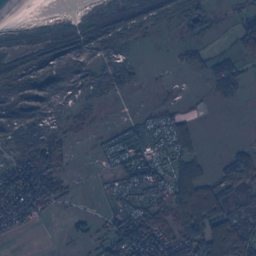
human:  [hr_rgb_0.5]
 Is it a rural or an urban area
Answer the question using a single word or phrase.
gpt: urban

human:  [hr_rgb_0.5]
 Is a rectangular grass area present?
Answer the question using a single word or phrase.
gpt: yes

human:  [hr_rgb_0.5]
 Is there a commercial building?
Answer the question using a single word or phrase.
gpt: yes

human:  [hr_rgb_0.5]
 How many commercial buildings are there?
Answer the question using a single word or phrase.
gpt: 4

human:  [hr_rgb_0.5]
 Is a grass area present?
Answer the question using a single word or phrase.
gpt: yes

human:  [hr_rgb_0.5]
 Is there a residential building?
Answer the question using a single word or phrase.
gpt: yes

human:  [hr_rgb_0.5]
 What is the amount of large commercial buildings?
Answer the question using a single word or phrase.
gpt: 0

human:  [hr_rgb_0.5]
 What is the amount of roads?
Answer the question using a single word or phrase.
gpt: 136

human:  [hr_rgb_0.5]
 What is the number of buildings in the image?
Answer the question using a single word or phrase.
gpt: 1118

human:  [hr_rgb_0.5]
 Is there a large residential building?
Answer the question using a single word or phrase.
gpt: no

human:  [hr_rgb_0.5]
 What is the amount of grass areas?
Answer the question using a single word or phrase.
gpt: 133

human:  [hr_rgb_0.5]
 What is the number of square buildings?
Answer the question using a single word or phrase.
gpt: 0

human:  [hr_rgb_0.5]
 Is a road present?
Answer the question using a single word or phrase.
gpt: yes

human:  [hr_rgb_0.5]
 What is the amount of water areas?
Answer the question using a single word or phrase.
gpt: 57

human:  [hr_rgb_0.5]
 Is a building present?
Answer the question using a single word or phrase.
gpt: yes

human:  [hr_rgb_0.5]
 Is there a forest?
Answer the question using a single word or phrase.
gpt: yes

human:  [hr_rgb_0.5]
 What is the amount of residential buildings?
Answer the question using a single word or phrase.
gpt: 1109

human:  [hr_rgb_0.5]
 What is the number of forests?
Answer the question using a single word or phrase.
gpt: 209

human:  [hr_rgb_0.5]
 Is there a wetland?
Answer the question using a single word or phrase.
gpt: yes

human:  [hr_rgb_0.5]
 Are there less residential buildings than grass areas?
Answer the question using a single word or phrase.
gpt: no

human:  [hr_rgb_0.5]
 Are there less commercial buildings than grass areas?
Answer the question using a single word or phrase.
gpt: yes

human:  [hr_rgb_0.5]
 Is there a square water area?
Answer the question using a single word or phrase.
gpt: yes

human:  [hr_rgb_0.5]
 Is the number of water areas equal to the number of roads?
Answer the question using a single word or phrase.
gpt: no

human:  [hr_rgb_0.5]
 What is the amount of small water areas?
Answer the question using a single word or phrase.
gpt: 48

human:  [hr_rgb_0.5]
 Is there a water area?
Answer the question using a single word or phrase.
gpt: yes

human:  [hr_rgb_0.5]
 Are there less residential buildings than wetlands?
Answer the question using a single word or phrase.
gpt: no

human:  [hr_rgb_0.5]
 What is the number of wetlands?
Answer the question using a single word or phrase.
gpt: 16

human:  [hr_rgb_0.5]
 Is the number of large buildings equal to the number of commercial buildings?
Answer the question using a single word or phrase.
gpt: no

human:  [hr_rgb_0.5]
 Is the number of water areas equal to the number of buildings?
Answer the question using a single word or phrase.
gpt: no

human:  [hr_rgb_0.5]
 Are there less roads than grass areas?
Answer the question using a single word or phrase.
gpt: no

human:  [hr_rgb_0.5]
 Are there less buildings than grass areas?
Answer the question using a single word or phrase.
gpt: no

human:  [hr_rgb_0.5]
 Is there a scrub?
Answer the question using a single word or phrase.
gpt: yes

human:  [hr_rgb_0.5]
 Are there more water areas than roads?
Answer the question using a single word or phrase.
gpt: no

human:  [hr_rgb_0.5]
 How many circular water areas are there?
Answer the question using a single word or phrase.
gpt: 23

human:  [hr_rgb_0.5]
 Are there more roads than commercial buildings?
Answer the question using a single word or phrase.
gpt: yes

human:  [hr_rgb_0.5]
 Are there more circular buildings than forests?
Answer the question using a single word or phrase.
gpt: no

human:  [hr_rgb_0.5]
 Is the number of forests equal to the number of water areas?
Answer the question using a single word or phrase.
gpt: no

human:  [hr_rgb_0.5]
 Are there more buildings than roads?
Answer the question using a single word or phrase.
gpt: yes

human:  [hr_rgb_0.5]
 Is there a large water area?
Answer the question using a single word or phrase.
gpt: yes

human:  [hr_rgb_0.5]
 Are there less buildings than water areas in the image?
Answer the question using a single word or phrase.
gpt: no

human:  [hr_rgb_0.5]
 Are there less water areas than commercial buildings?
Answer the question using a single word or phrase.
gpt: no

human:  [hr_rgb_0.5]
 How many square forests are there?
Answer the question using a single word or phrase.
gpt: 3

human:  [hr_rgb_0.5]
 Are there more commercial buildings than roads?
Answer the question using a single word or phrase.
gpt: no

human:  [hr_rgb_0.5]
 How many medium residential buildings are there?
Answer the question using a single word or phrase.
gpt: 1

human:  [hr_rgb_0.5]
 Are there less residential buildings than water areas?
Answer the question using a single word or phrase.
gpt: no

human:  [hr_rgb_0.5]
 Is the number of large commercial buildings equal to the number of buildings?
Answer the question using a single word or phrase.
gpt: no

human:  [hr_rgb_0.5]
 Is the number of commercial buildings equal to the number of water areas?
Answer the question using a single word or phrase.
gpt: no

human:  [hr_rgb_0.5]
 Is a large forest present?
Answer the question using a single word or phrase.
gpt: yes

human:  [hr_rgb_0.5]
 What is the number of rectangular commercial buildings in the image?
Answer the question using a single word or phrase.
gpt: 1

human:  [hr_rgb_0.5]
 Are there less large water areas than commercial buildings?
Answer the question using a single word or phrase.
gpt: no

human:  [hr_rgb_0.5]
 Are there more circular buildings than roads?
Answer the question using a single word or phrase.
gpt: no

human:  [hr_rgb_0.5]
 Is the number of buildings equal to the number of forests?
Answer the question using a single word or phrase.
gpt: no

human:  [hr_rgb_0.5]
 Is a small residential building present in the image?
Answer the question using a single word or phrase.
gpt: yes

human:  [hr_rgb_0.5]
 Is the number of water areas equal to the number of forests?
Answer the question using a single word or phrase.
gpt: no

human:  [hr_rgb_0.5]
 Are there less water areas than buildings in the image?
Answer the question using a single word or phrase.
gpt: yes

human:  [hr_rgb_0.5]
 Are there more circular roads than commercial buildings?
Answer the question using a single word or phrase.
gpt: no

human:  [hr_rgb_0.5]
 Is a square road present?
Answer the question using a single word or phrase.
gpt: no

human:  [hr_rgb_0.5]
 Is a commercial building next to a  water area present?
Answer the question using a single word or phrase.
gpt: yes

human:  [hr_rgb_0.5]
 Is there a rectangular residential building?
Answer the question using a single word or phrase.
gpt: yes

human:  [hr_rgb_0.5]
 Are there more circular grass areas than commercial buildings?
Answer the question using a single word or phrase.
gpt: no

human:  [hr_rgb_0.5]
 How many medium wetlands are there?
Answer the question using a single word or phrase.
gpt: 1

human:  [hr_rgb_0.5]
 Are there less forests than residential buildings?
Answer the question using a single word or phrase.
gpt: yes

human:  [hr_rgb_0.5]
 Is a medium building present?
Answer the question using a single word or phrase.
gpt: yes

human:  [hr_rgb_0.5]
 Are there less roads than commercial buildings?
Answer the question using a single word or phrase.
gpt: no